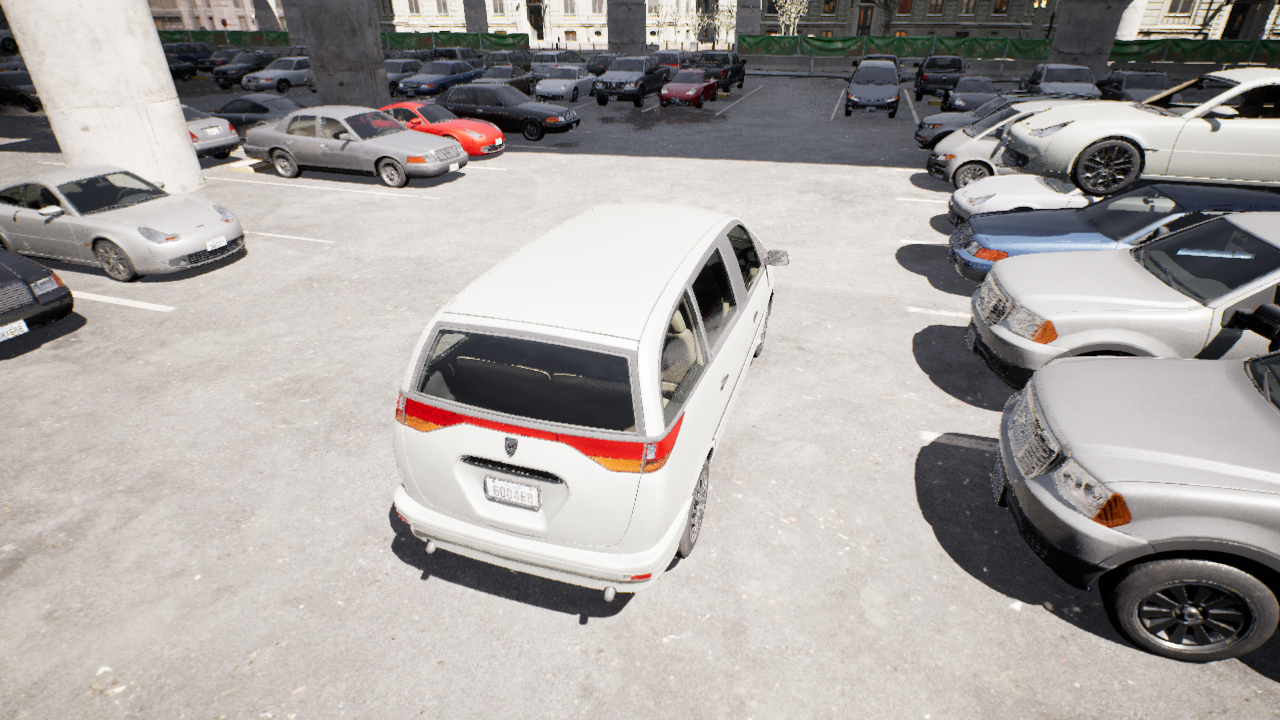
Venue: arterial
Lighting: clear day
Vehicle rig: minivan